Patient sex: M
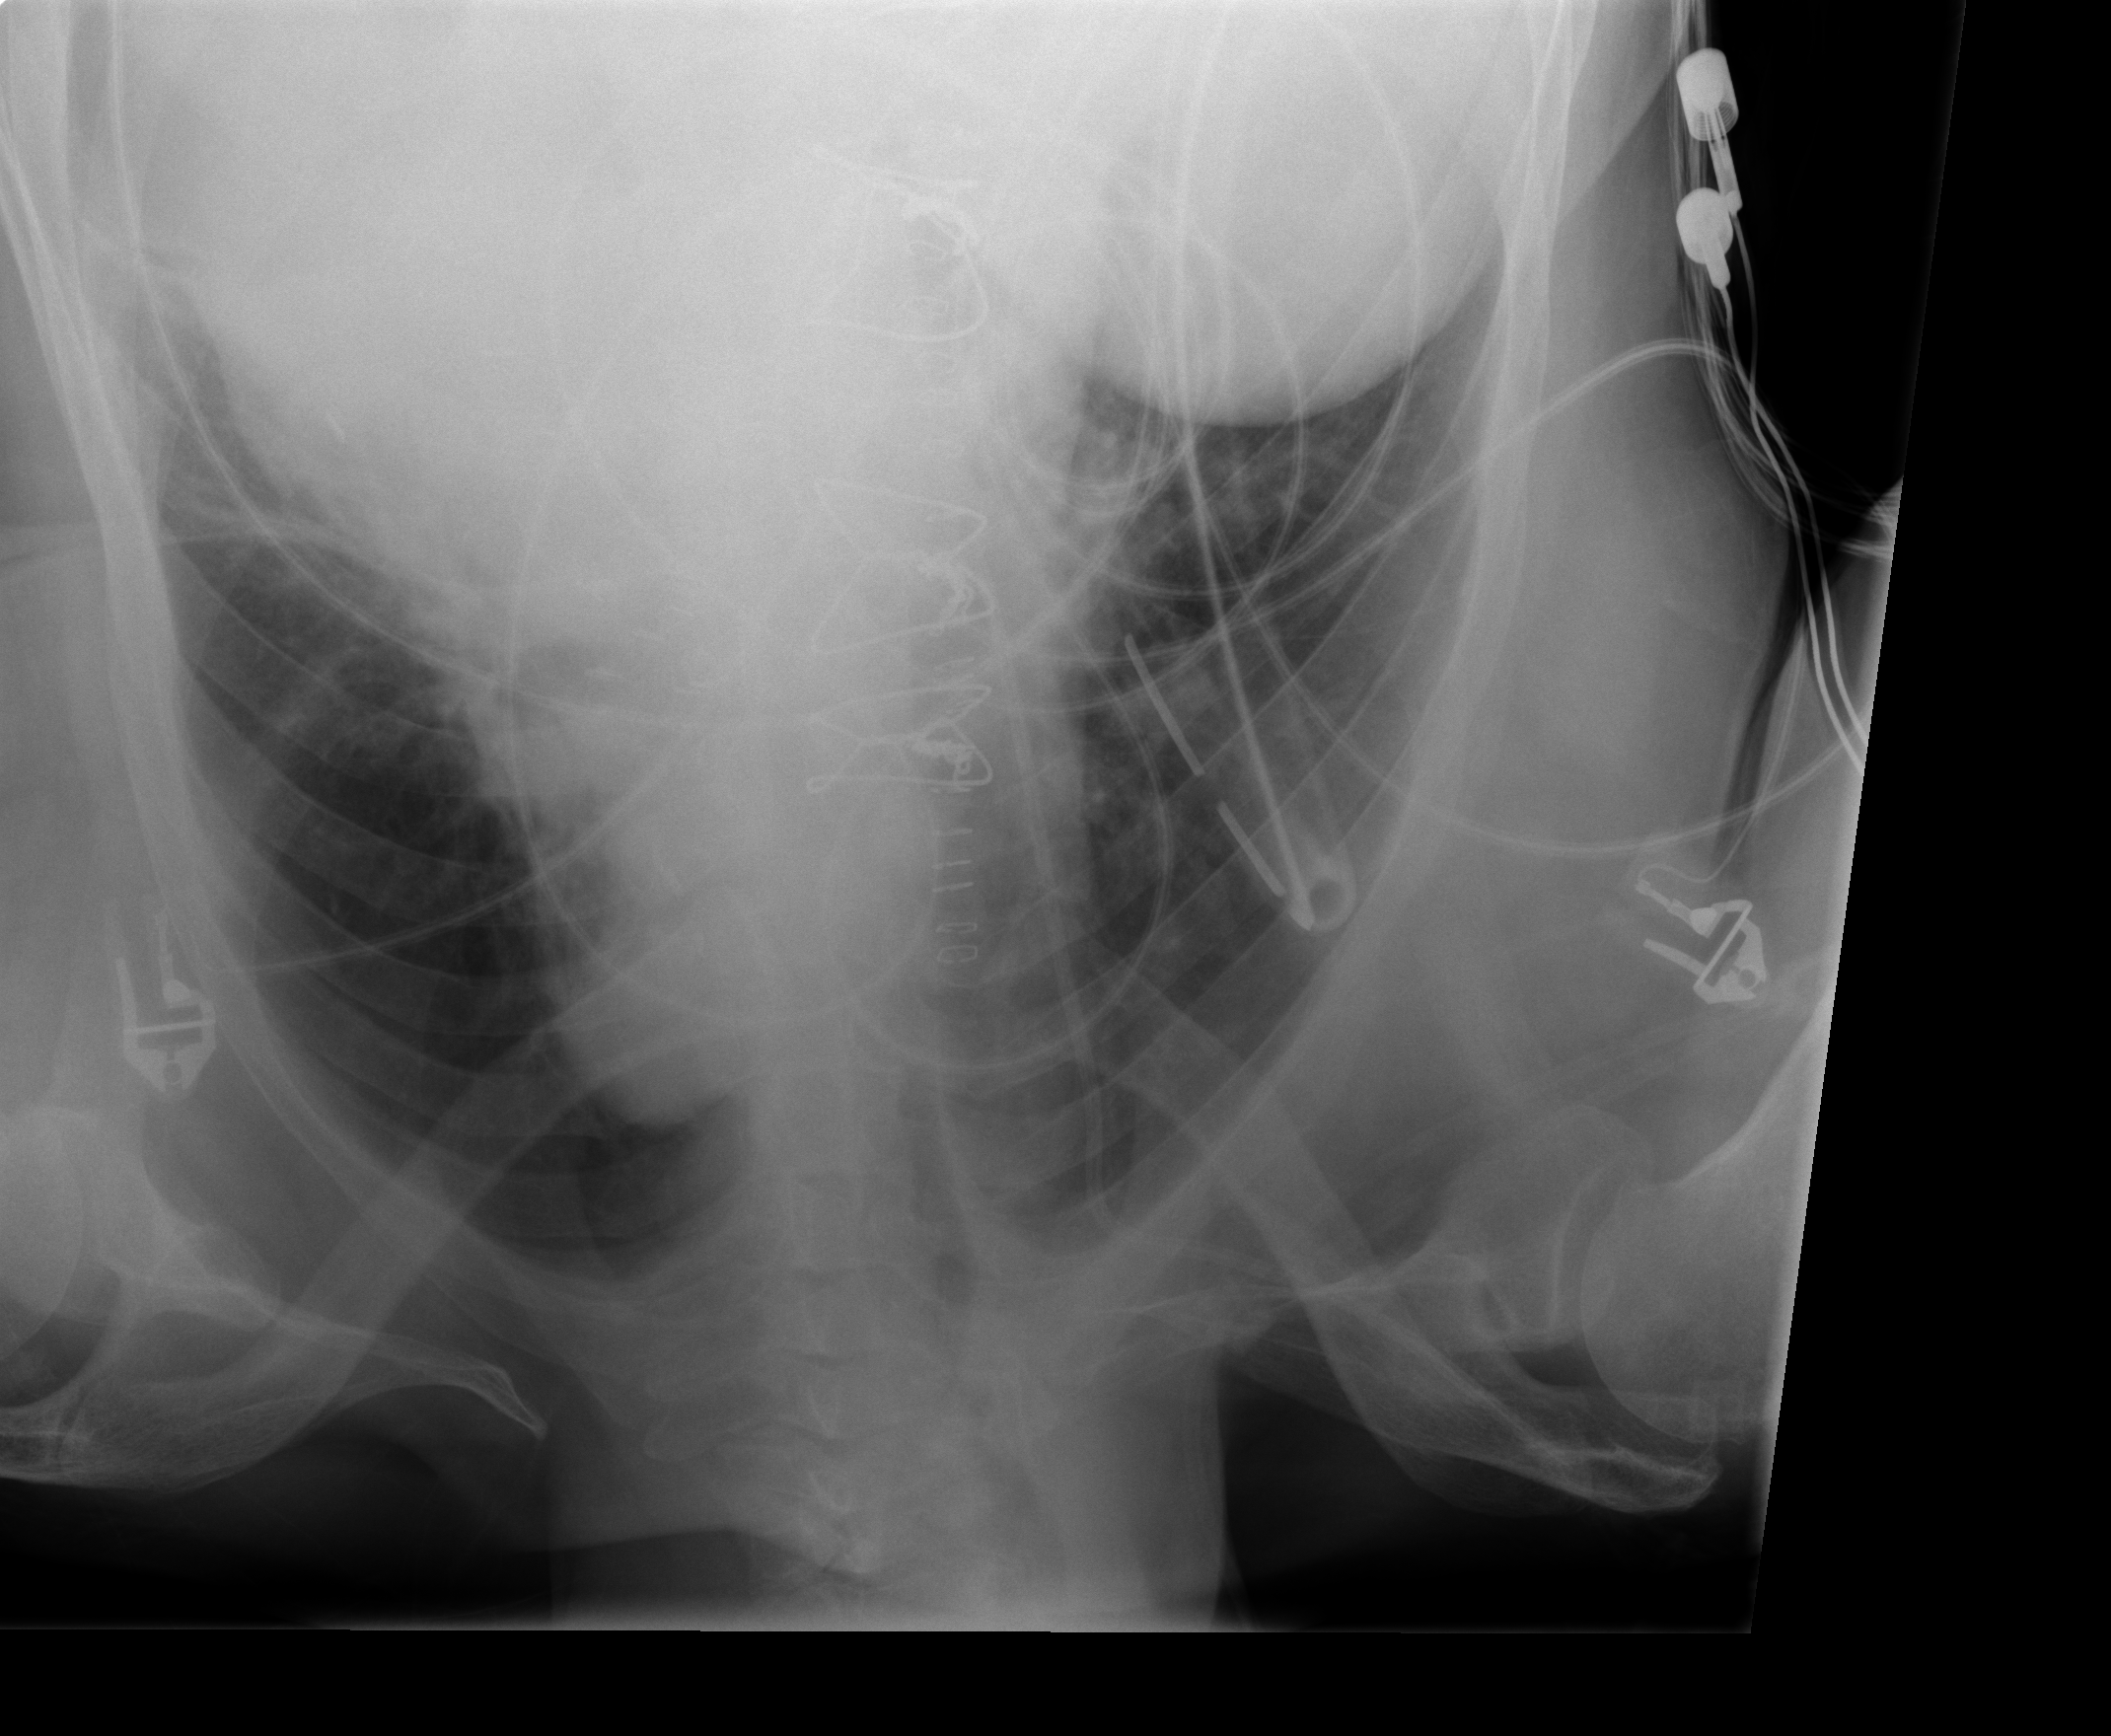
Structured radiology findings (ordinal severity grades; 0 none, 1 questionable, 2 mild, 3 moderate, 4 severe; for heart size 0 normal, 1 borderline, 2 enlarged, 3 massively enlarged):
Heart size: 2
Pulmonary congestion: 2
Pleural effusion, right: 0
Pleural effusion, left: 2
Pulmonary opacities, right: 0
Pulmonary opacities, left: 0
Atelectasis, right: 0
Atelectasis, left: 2